Question: According to log4j manual, I should put log4j.properties to the src folder. I copied this file to all the possible places I think it will affect log4j. However, this does not work.
TestEM class contains many unit test functions (I use testng). I run one of these test functions which references a class in the feedback.strategy package.

Here is the content of the log4j.properties file:
'''
#log for class1
log4j.category.Demo1=DEBUG, dest1
log4j.appender.dest1=org.apache.log4j.FileAppender
log4j.appender.dest1.File=C:/Users/Asus/workspace/FeedbackProcess/logs/class1.log
log4j.appender.dest1.layout = org.apache.log4j.PatternLayout
log4j.appender.dest1.layout.ConversionPattern= %d %p [%t] (%c) - %m%n
'''
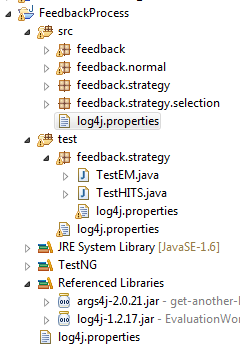
Answer: maybe the file log4j.properties is being read correctly and the problem is with the configuration in log4j.properties file. Does adding this line to the begining of log4j.properties make any difference (assuming that you are have some logging statements in your class files)
'''
log4j.rootLogger=DEBUG, dest1
'''